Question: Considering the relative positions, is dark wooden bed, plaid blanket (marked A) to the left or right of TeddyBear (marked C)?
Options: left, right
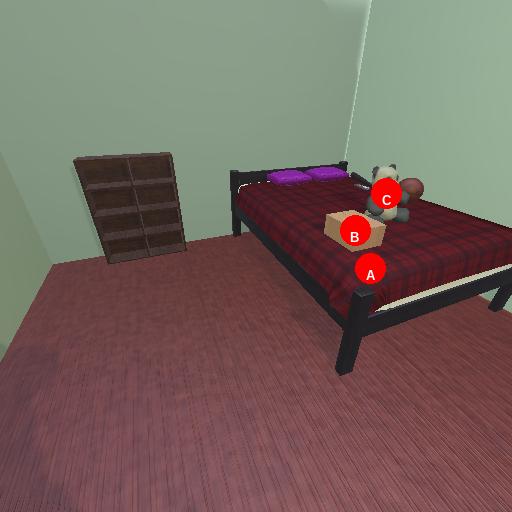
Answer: left